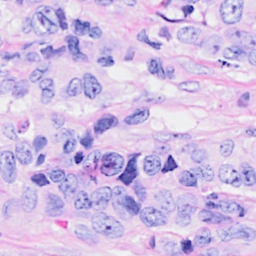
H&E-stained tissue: Breast